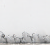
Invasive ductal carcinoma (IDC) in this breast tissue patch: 0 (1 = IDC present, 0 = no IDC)